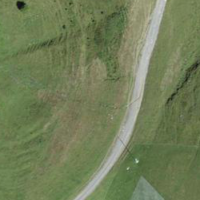
EUNIS habitat code: 23
Species observed at this site:
Rumex alpinus